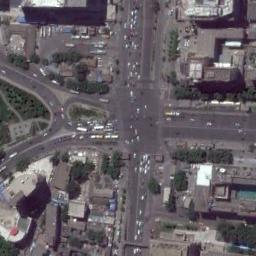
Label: intersection